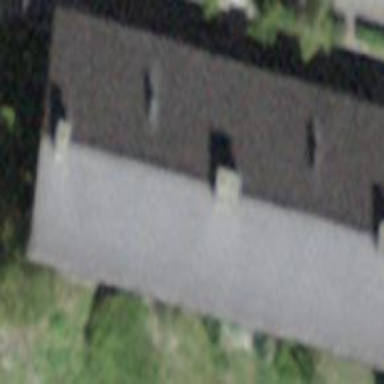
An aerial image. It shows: Terrace building with gabled roof.